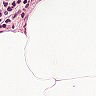
Metastatic tissue present: no